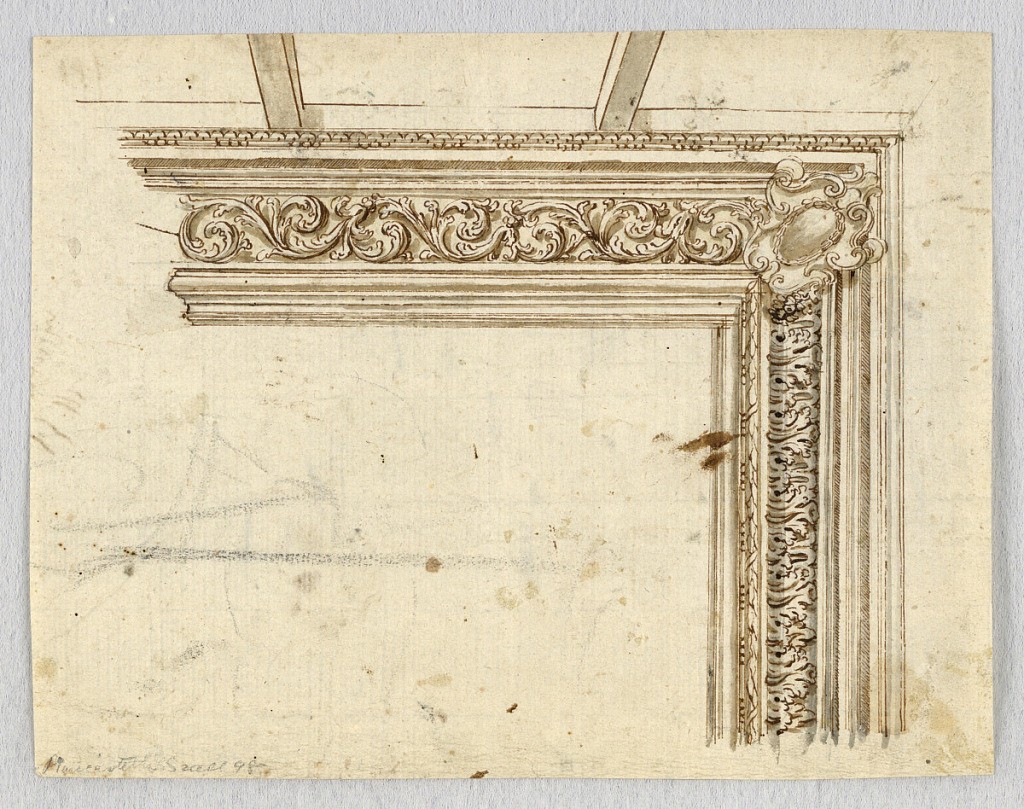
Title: Project for a Ceiling
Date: late 17th century
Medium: Graphite, pen and ink, brush and watercolor, sepia on paper
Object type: Drawing
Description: At corner, an escutcheon flanked by suggested mouldings. At left, an acanthus rinceau for the frieze. Below, upright acanthus. Two ceiling beams above.